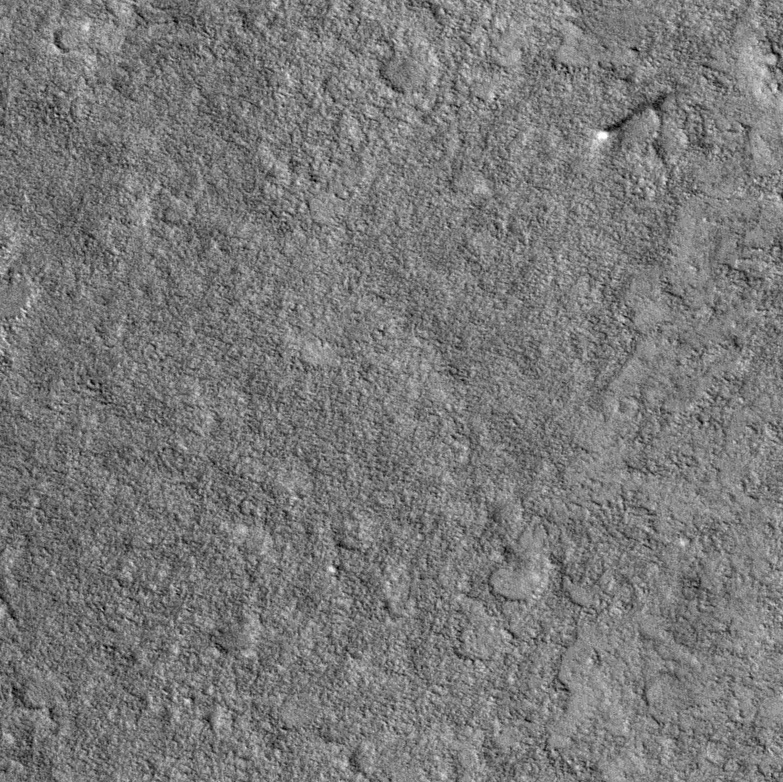
Label: dustdevil